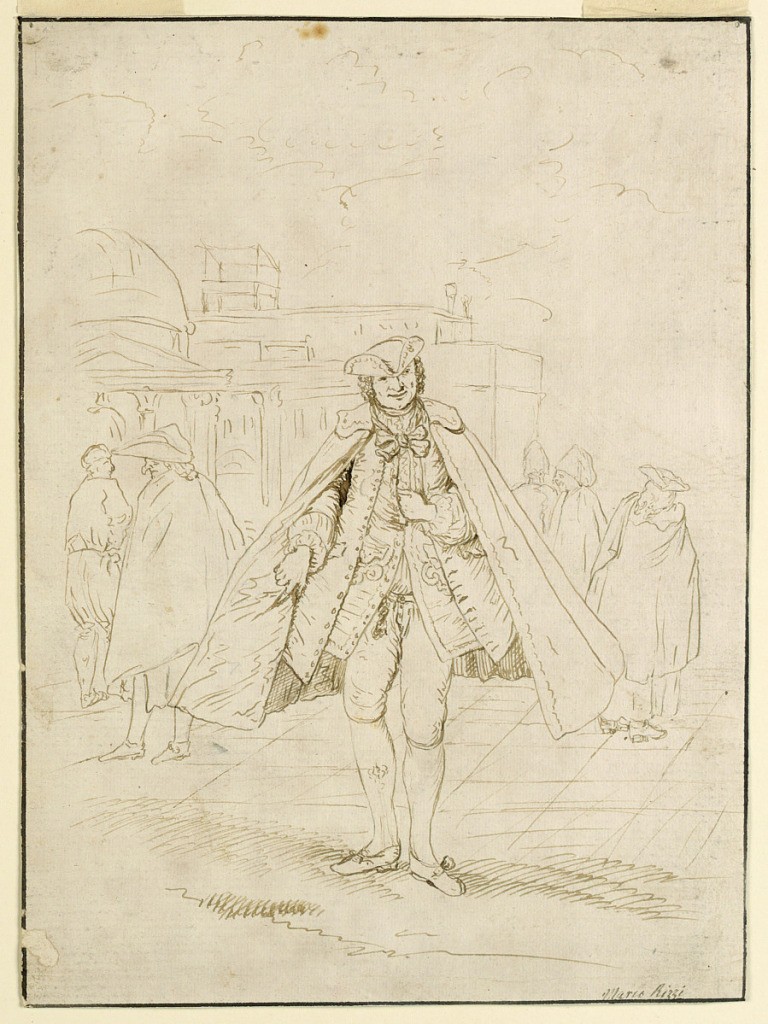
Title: Six Men Standing or Walking in a Public Square of a Town
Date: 1730–1750
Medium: Pen and ink, black chalk on paper, mounted
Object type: Drawing
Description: In the center in front is a richly clad gentleman shown from the front side. Behind him are at left, another gentleman with a cape and a workman; at right, three figures. In the background are at left a church and a big mansion, but un-Venetian looking. Indication of the clouds.